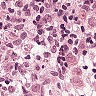
Metastatic tissue present: no